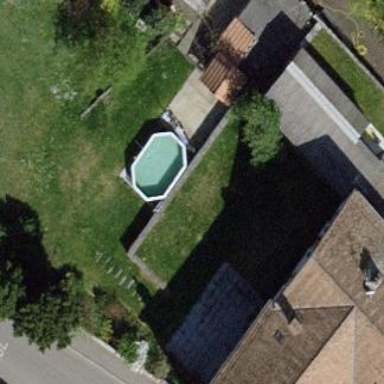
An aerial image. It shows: Garden enclosed by fence.